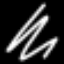
Label: squiggle